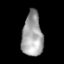
Tissue: lung
Cell type: Myeloid cells
Senescence score: 0.5603
Nuclear area (px): 894
Mean DAPI intensity: 160.453